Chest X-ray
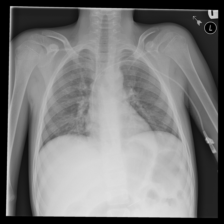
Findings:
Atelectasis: negative
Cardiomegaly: negative
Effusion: negative
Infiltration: positive
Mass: negative
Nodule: negative
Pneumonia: negative
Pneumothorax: negative
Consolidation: negative
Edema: negative
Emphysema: negative
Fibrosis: negative
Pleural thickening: negative
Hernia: negative